Question: I have one table named 'task_assignment'.It has following 6 fields named as:
'''
testId,quesId,evaluatorId,studId and marks
'''
Actually this table is used to store marks for each test including each evaluators marks for each students by question id wise.
I have testId=1, quesId=Q1 and studId=S1 as a input. So, i want to get the following information in the select query.ie,'Both evaluators(E1,E2)' marks for the given input.
The sql query don't written more than one row for this...I want query output is :20,15 in a single row.
Please guide me to get out of this issue...

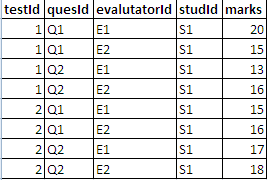
Answer: I think you won't be able to get your desired output '20, 15', since there is only one record which satisfies your criteria 'testId = 1, quesId = Q1, studId = S1'.
But to answer your question, here's my query:
'''
SELECT GROUP_CONCAT(marks)
FROM task_assignment
WHERE testId = 1
AND quesId = 'Q1'
AND studId = 'S1';
'''
I've tried it in <URL>.
If you want to parse the output of the query in your 'C#' code to store them in separate variables, you can use the 'Split' function:
'''
string marks = "20, 15"; //Suppose that this value came from database
int mark1 = Convert.ToInt32(marks.Split(',')[0]);
int mark2 = Convert.ToInt32(marks.Split(',')[1]);
'''
The code is still error-prone depending on the value of the 'marks' variable, just make sure you have validated the value.
This might be unrelated to the question, but still to help you on your task, that's my answer.